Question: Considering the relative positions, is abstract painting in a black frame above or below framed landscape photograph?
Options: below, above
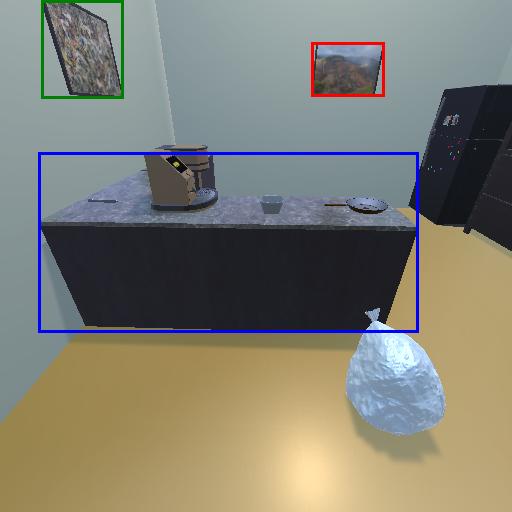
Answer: below